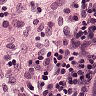
Metastatic tissue present: no